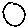
Label: circle